Interaction volume radius: 10 \u00c5
Interaction volume height: 30 \u00c5
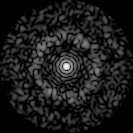
Disorder parameter: 0.8221